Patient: sex F, age 73
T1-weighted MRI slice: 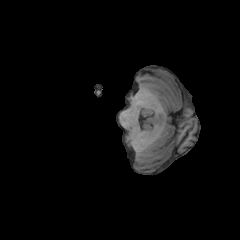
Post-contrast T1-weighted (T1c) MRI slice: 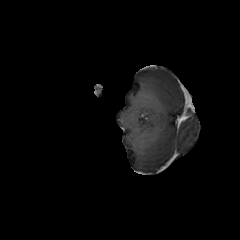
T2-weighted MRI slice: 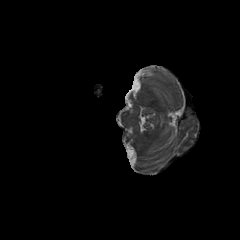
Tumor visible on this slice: no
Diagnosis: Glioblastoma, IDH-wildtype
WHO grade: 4